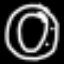
Label: donut